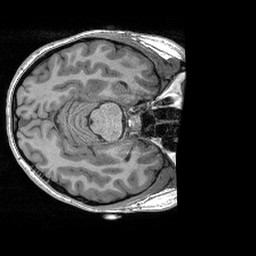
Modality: T1w
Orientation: axial
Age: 21
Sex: female
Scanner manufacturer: siemens
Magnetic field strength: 3 T
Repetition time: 2.4 s
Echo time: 0.00191 s